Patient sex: M
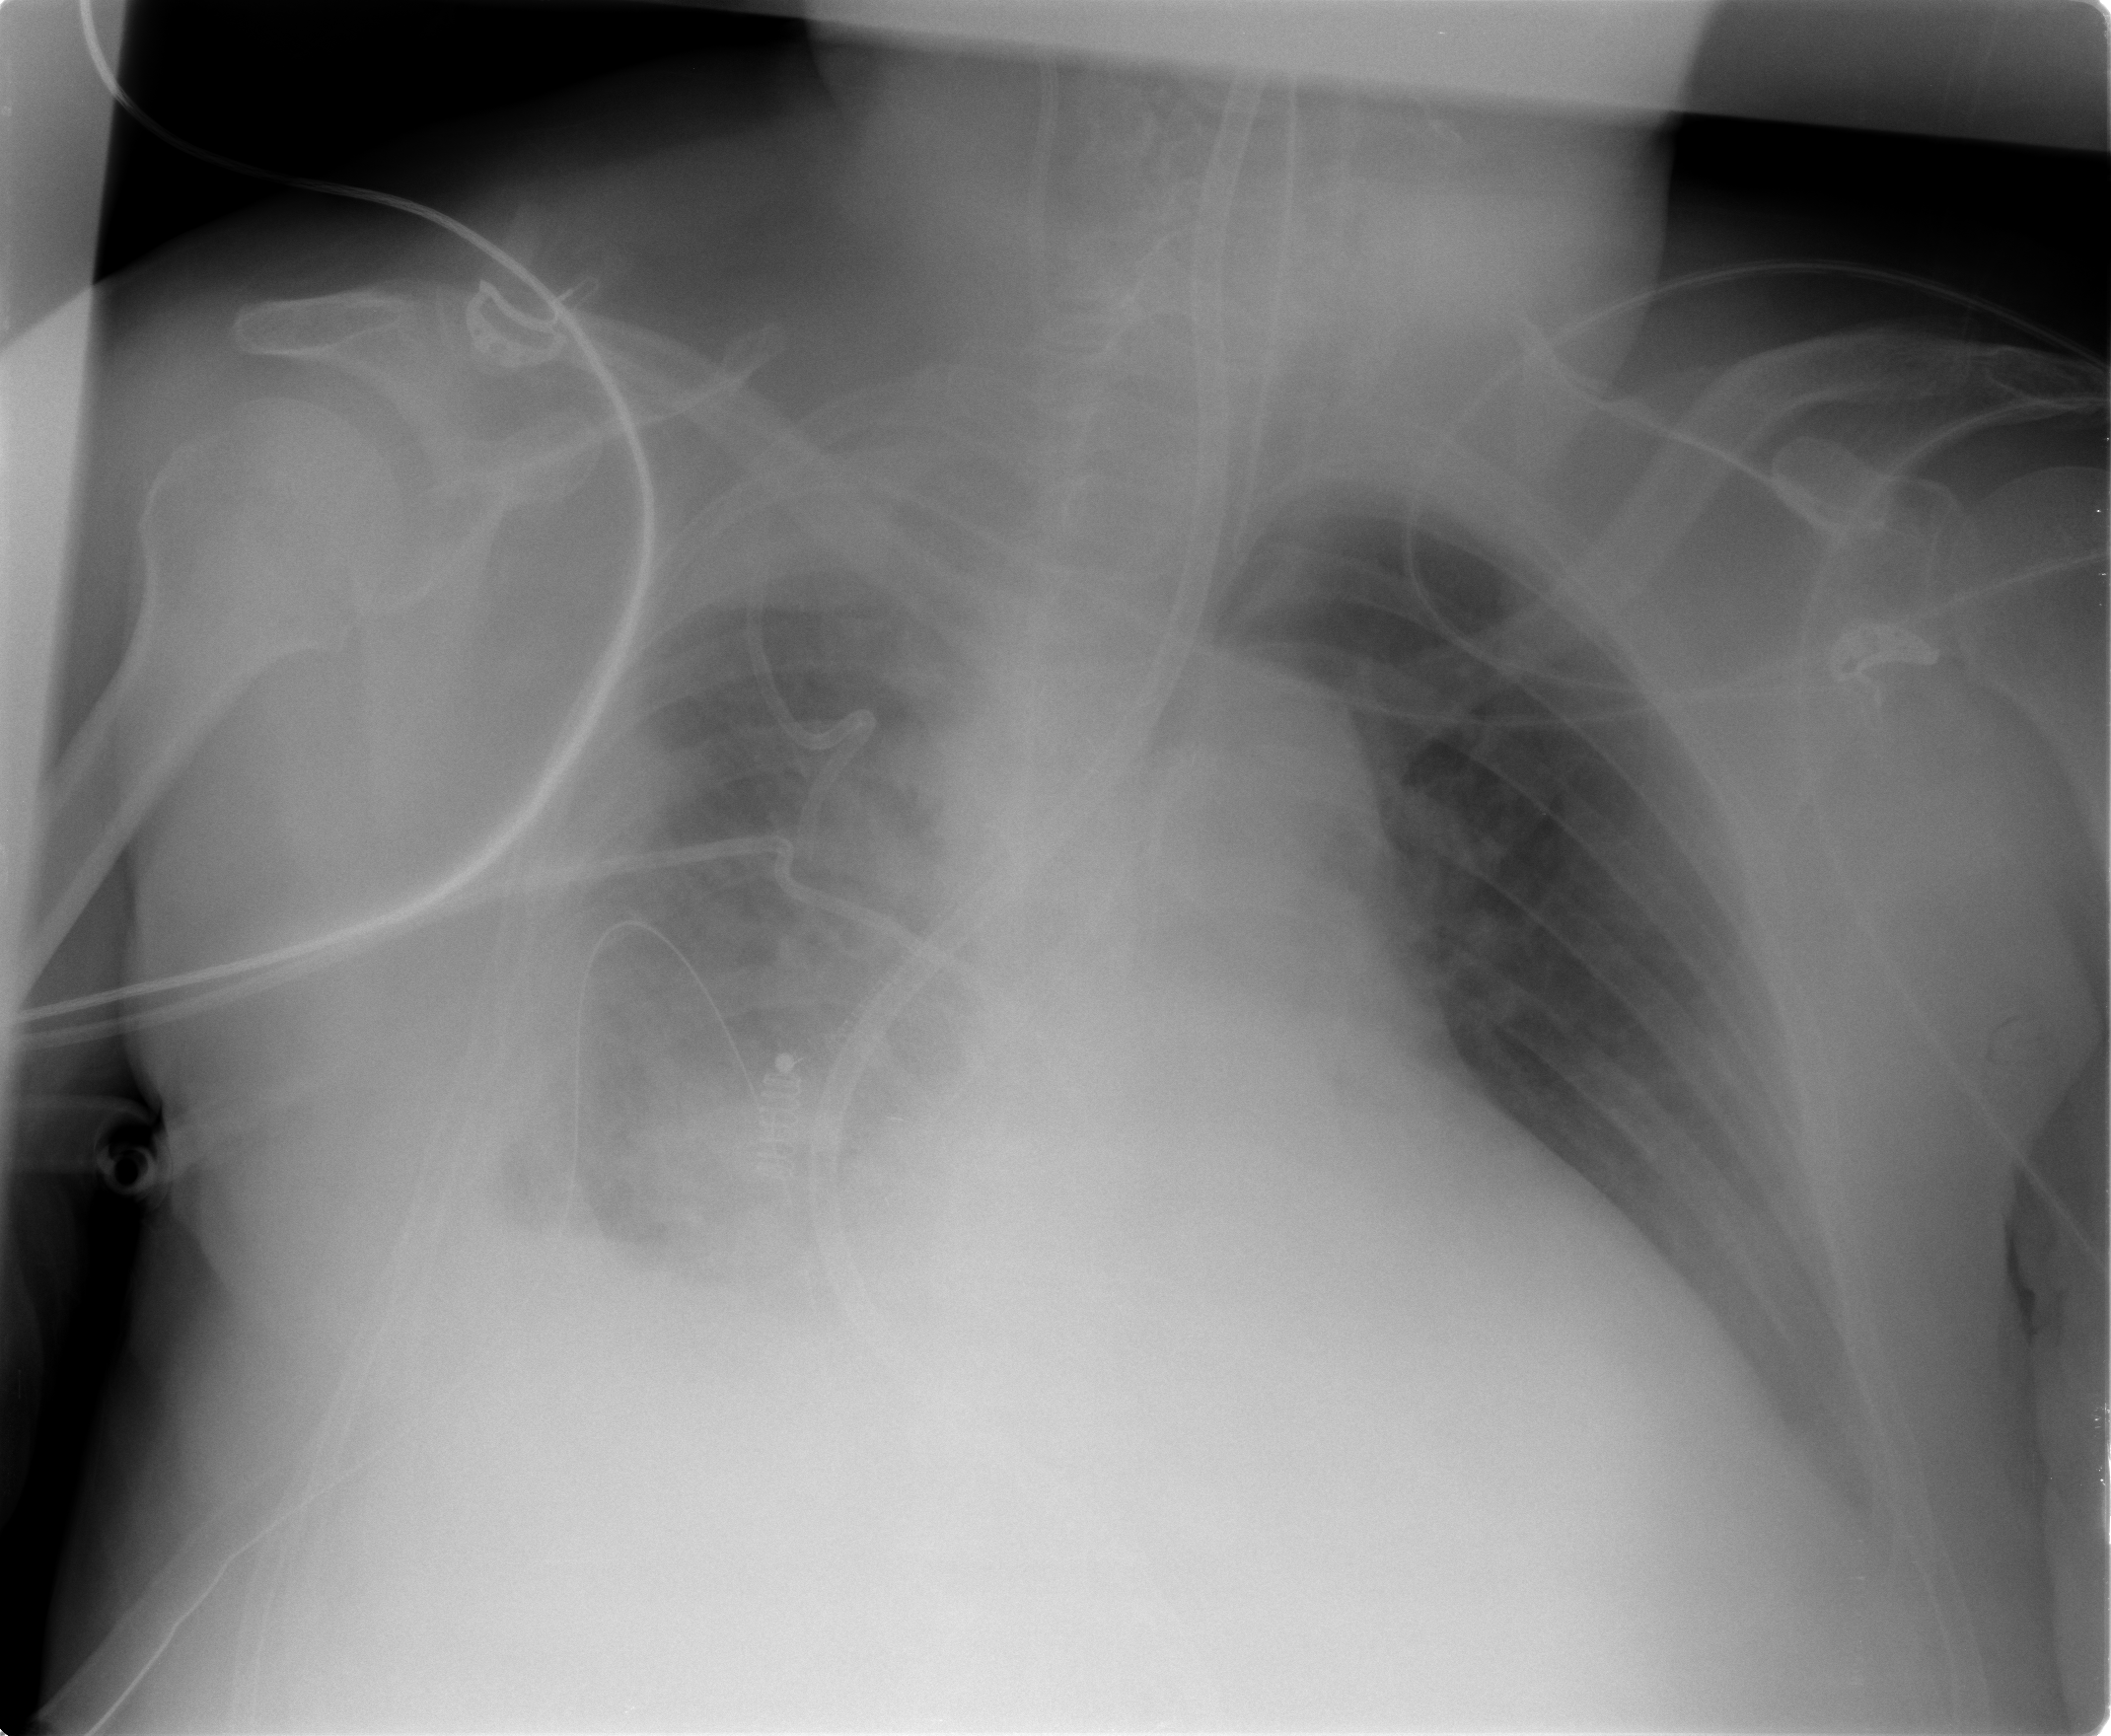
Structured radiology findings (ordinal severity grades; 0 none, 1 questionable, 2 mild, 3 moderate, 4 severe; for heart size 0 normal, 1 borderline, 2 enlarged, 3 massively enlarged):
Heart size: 2
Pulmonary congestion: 0
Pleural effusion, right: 2
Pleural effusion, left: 1
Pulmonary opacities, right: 3
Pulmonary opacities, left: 0
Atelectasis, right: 3
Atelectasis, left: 1